Question: I'm using Xcode to develop an app for iOS where the user can rate some content by touching the corresponding smiley icon (from frown to big smile). At the moment, each smiley icon behaves as a single button: when one of the smileys is touched, its color changes to show the user his/her choice.
However, being the icons small in the iPhone display, it is not easy to touch with precision the desidered smiley, and the user is likely to make errors.
I would like improve my rating system to mimic the behavior of the IOS keyboard for iPhone when it shows on top of the finger the selected character, and inputs the character just when the user releases the finger.
More precisely, I would like my 5 smiley items to behave not as separated buttons, but as a slider with 5 discrete points: when the user's finger is held on an item (covering it), a zoomed version on top appears, the user can continue sliding and when he/she releases the finger the selected item is chosen. I created a small animation to show what I would like to achieve:

Which method or class would you recommend to use to achieve this effect?
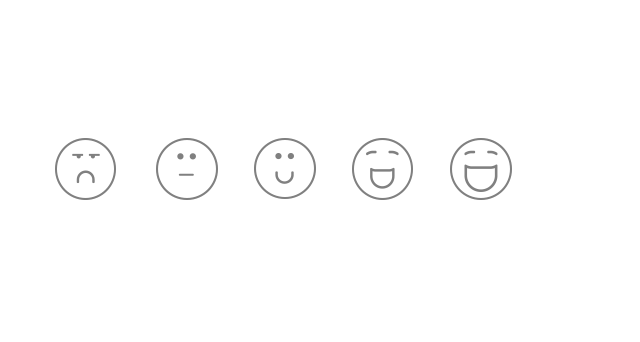
Answer: You don't need to go for popover controller. Here is what you can do.
Implement this method in your ViewController:
'''
- (void)touchesMoved:(NSSet *)touches withEvent:(UIEvent *)event
{
CGPoint point = [[[event allTouches] anyObject] locationInView:self.view];
for (UIImageView *sView in self.smileyImages)
//smileyImages is outletCollection of smileyImageViews.
{
if (CGRectContainsPoint([sView frame], point))
{
[self.popupView setHidden:NO];
//popupView is the popup view you want to show.
[self.popupImage setImage:[sView image]];
//popupImage is enlarged image of smiley in popup view you want to show.
CGPoint newCenter= CGPointMake(sView.center.x, sView.center.y-40);
//This fixes position of your popupView.
[self.popupView setCenter:newCenter];
}
}
}
'''
<URL> Github of the code. I've just implemented popup for you. Rest you can do I think. If not, Let me know.
Add this method for desired results
'''
- (void)touchesEnded:(NSSet *)touches withEvent:(UIEvent *)event
{
CGPoint point = [[[event allTouches] anyObject] locationInView:self.view];
for (UIImageView *sView in self.smileyImages)
{
if (CGRectContainsPoint([sView frame], point))
{
self.selectedImage= sView.image;
[self.popupView setHidden:YES];
break;
}
}
}
'''
Previous update has some issues, go for this code instead:
'''
- (void)touchesEnded:(NSSet *)touches withEvent:(UIEvent *)event
{
self.selectedImage= self.popupImage.image;
[self.popupView setHidden:YES];
}
'''